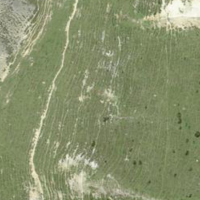
EUNIS habitat code: 26
Species observed at this site:
Parnassia palustris